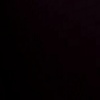
Label: space